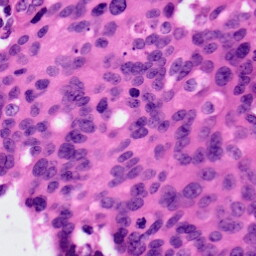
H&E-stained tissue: Ovarian